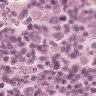
Metastatic tissue present: yes